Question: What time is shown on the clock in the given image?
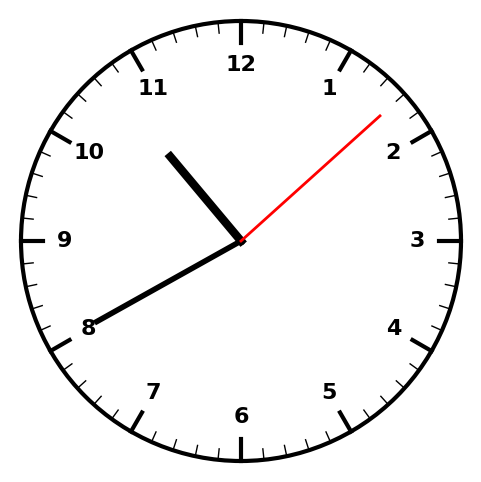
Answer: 10:40:08